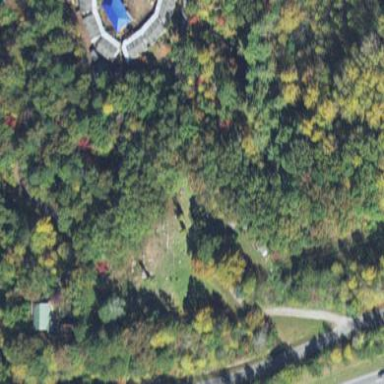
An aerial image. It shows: Cemetery.